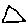
Label: triangle